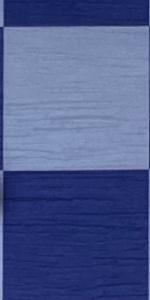
Label: Empty